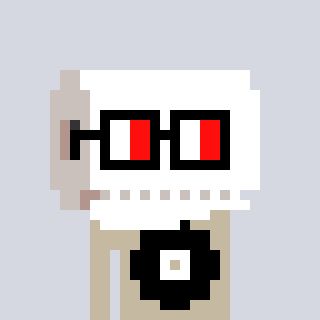
a pixel art character with square glasses with black frames and red eyes, a toiletpaper-full-shaped head and a bege-colored body on a cool background